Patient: sex F, age 76
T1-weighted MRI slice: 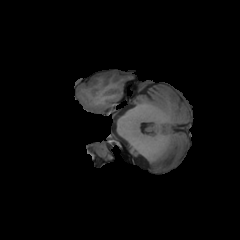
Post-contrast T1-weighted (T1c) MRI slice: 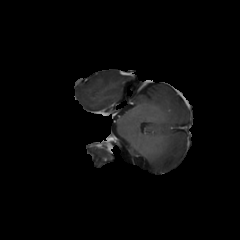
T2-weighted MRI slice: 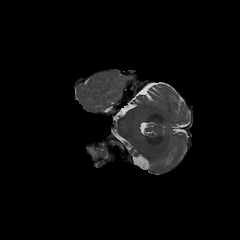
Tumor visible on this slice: no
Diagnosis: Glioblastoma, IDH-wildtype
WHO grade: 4